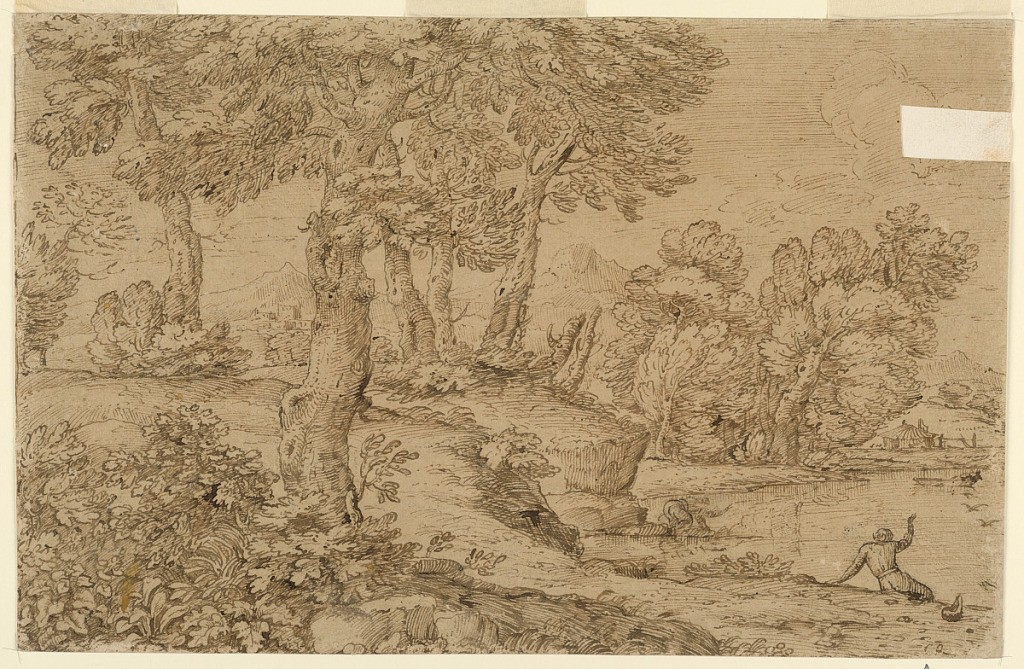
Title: Wooded Landscape with a Pond
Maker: Giovanni Francesco Grimaldi, Italian, 1606 – 1680
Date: mid-17th century
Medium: Black chalk, pen and ink on paper
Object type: Drawing
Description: Trees are at left and in the right middle plane. A part of the pond is shown in front of the latter. A man kneels at its edge, another is shown from the back seated and raising his right hand toward a boat. A peasant's house is beyond the pond. Mountains are in the background.